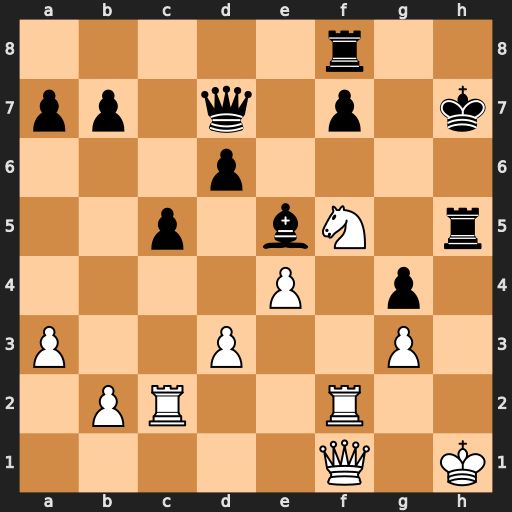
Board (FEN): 5r2/pp1q1p1k/3p4/2p1bN1r/4P1p1/P2P2P1/1PR2R2/5Q1K
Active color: w
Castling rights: -
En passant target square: -
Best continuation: Rh2 Rxh2+ Rxh2+